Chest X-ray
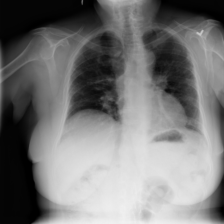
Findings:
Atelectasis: negative
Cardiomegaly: negative
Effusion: negative
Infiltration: negative
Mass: negative
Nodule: negative
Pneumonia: negative
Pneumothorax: negative
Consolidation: negative
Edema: negative
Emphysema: negative
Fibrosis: negative
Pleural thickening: negative
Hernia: negative